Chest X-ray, PA view. Patient: 58 years old, sex M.
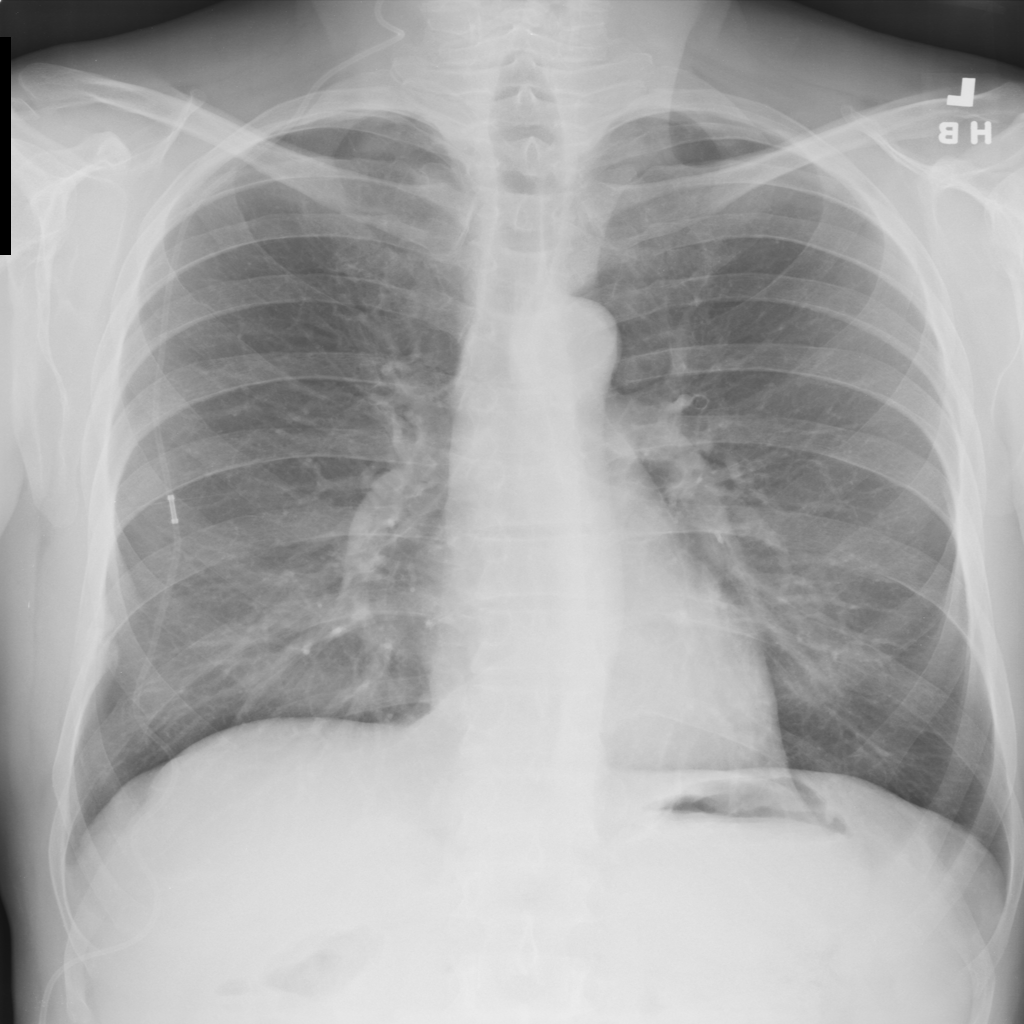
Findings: No Finding